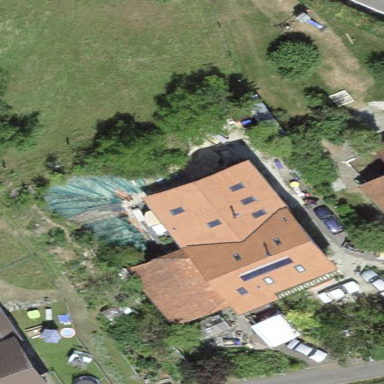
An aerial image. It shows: Detached building.